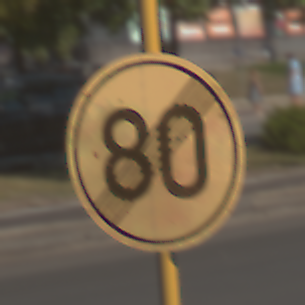
Verkehrszeichen: EndeGeschwindigkeit80
Umgebung: Outdoor, Urban
Tageszeit: Midday
Wetter: Clear
Licht: Natural
Jahreszeit: NotSpecified
Kontrast: HighContrast